Interaction volume radius: 10 \u00c5
Interaction volume height: 10 \u00c5
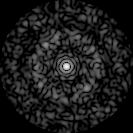
Disorder parameter: 0.8584